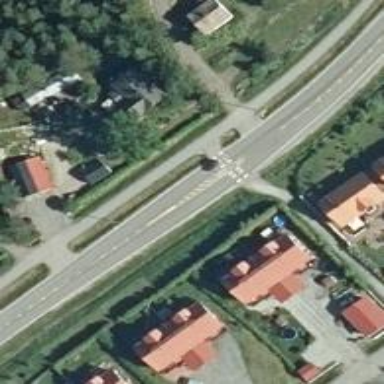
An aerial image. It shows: Asphalt cycleway with crossing.